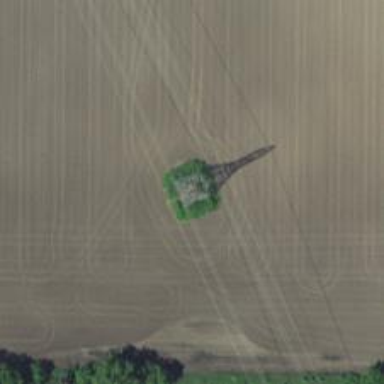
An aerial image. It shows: Power tower.